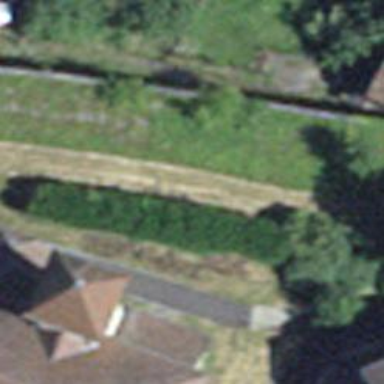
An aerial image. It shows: Disused railway.